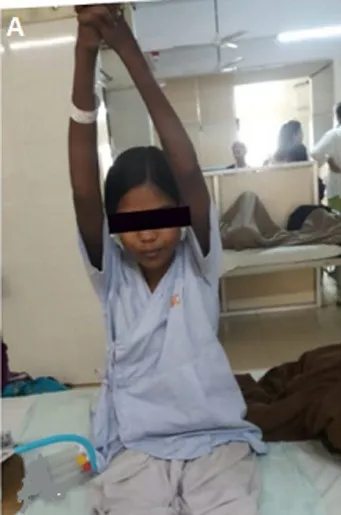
Interventions provided in week 1:. Patient is performing thoracic expansion exercise.
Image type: medical_photograph (skin_photograph)